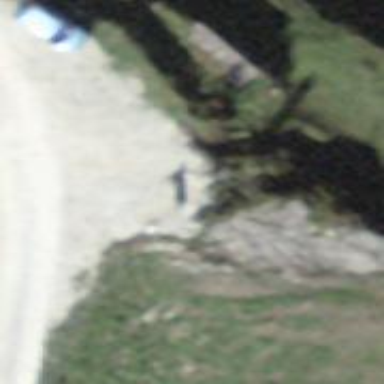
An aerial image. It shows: Bench for seating.